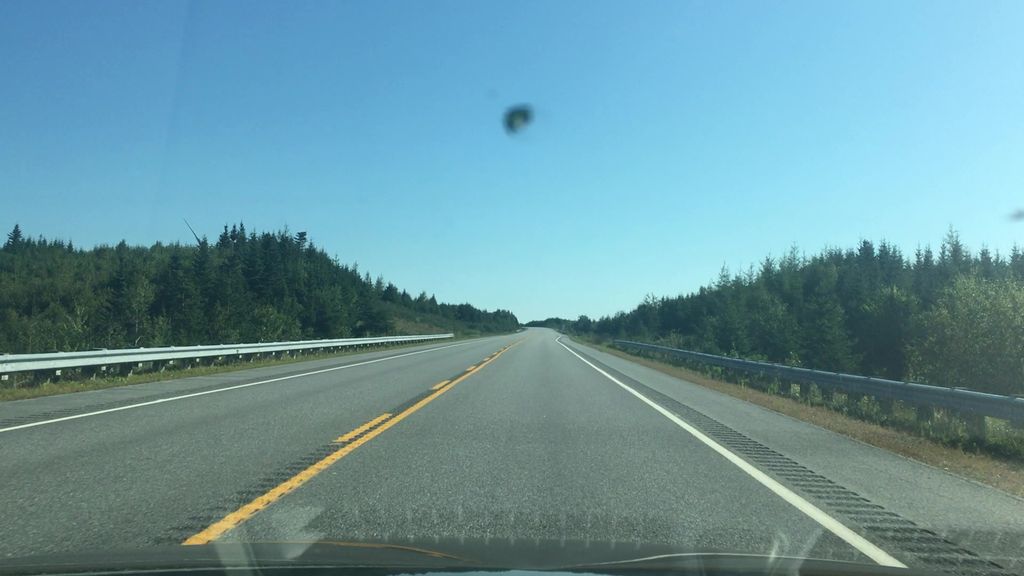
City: halifax